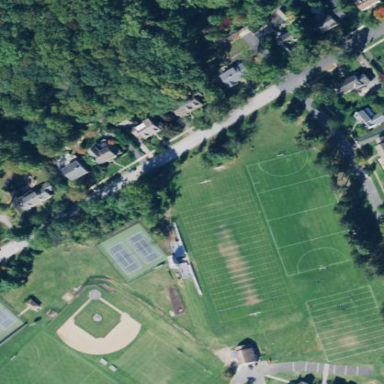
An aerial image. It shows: American football pitch for leisure and sport activities.